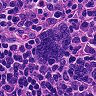
Metastatic tissue present: no